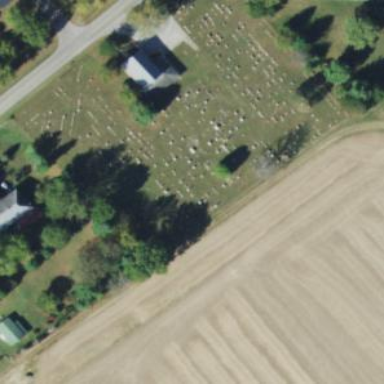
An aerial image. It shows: Graveyard.